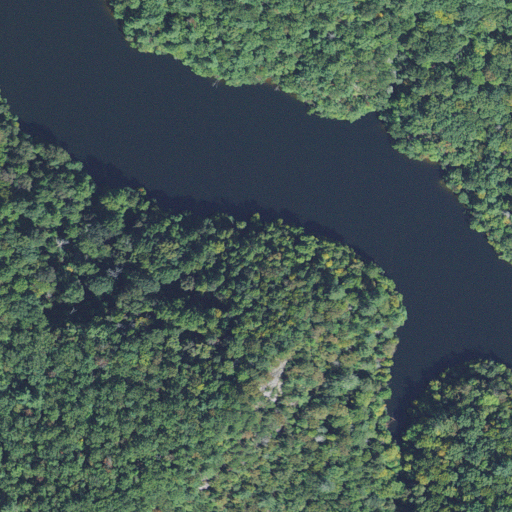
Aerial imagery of valley in North Carolina named Sugar Cove containing deciduous forest, mixed forest, open water, shrub, and evergreen forest